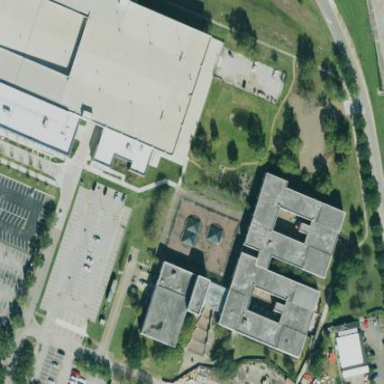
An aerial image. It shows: Building that serves as library.